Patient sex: F
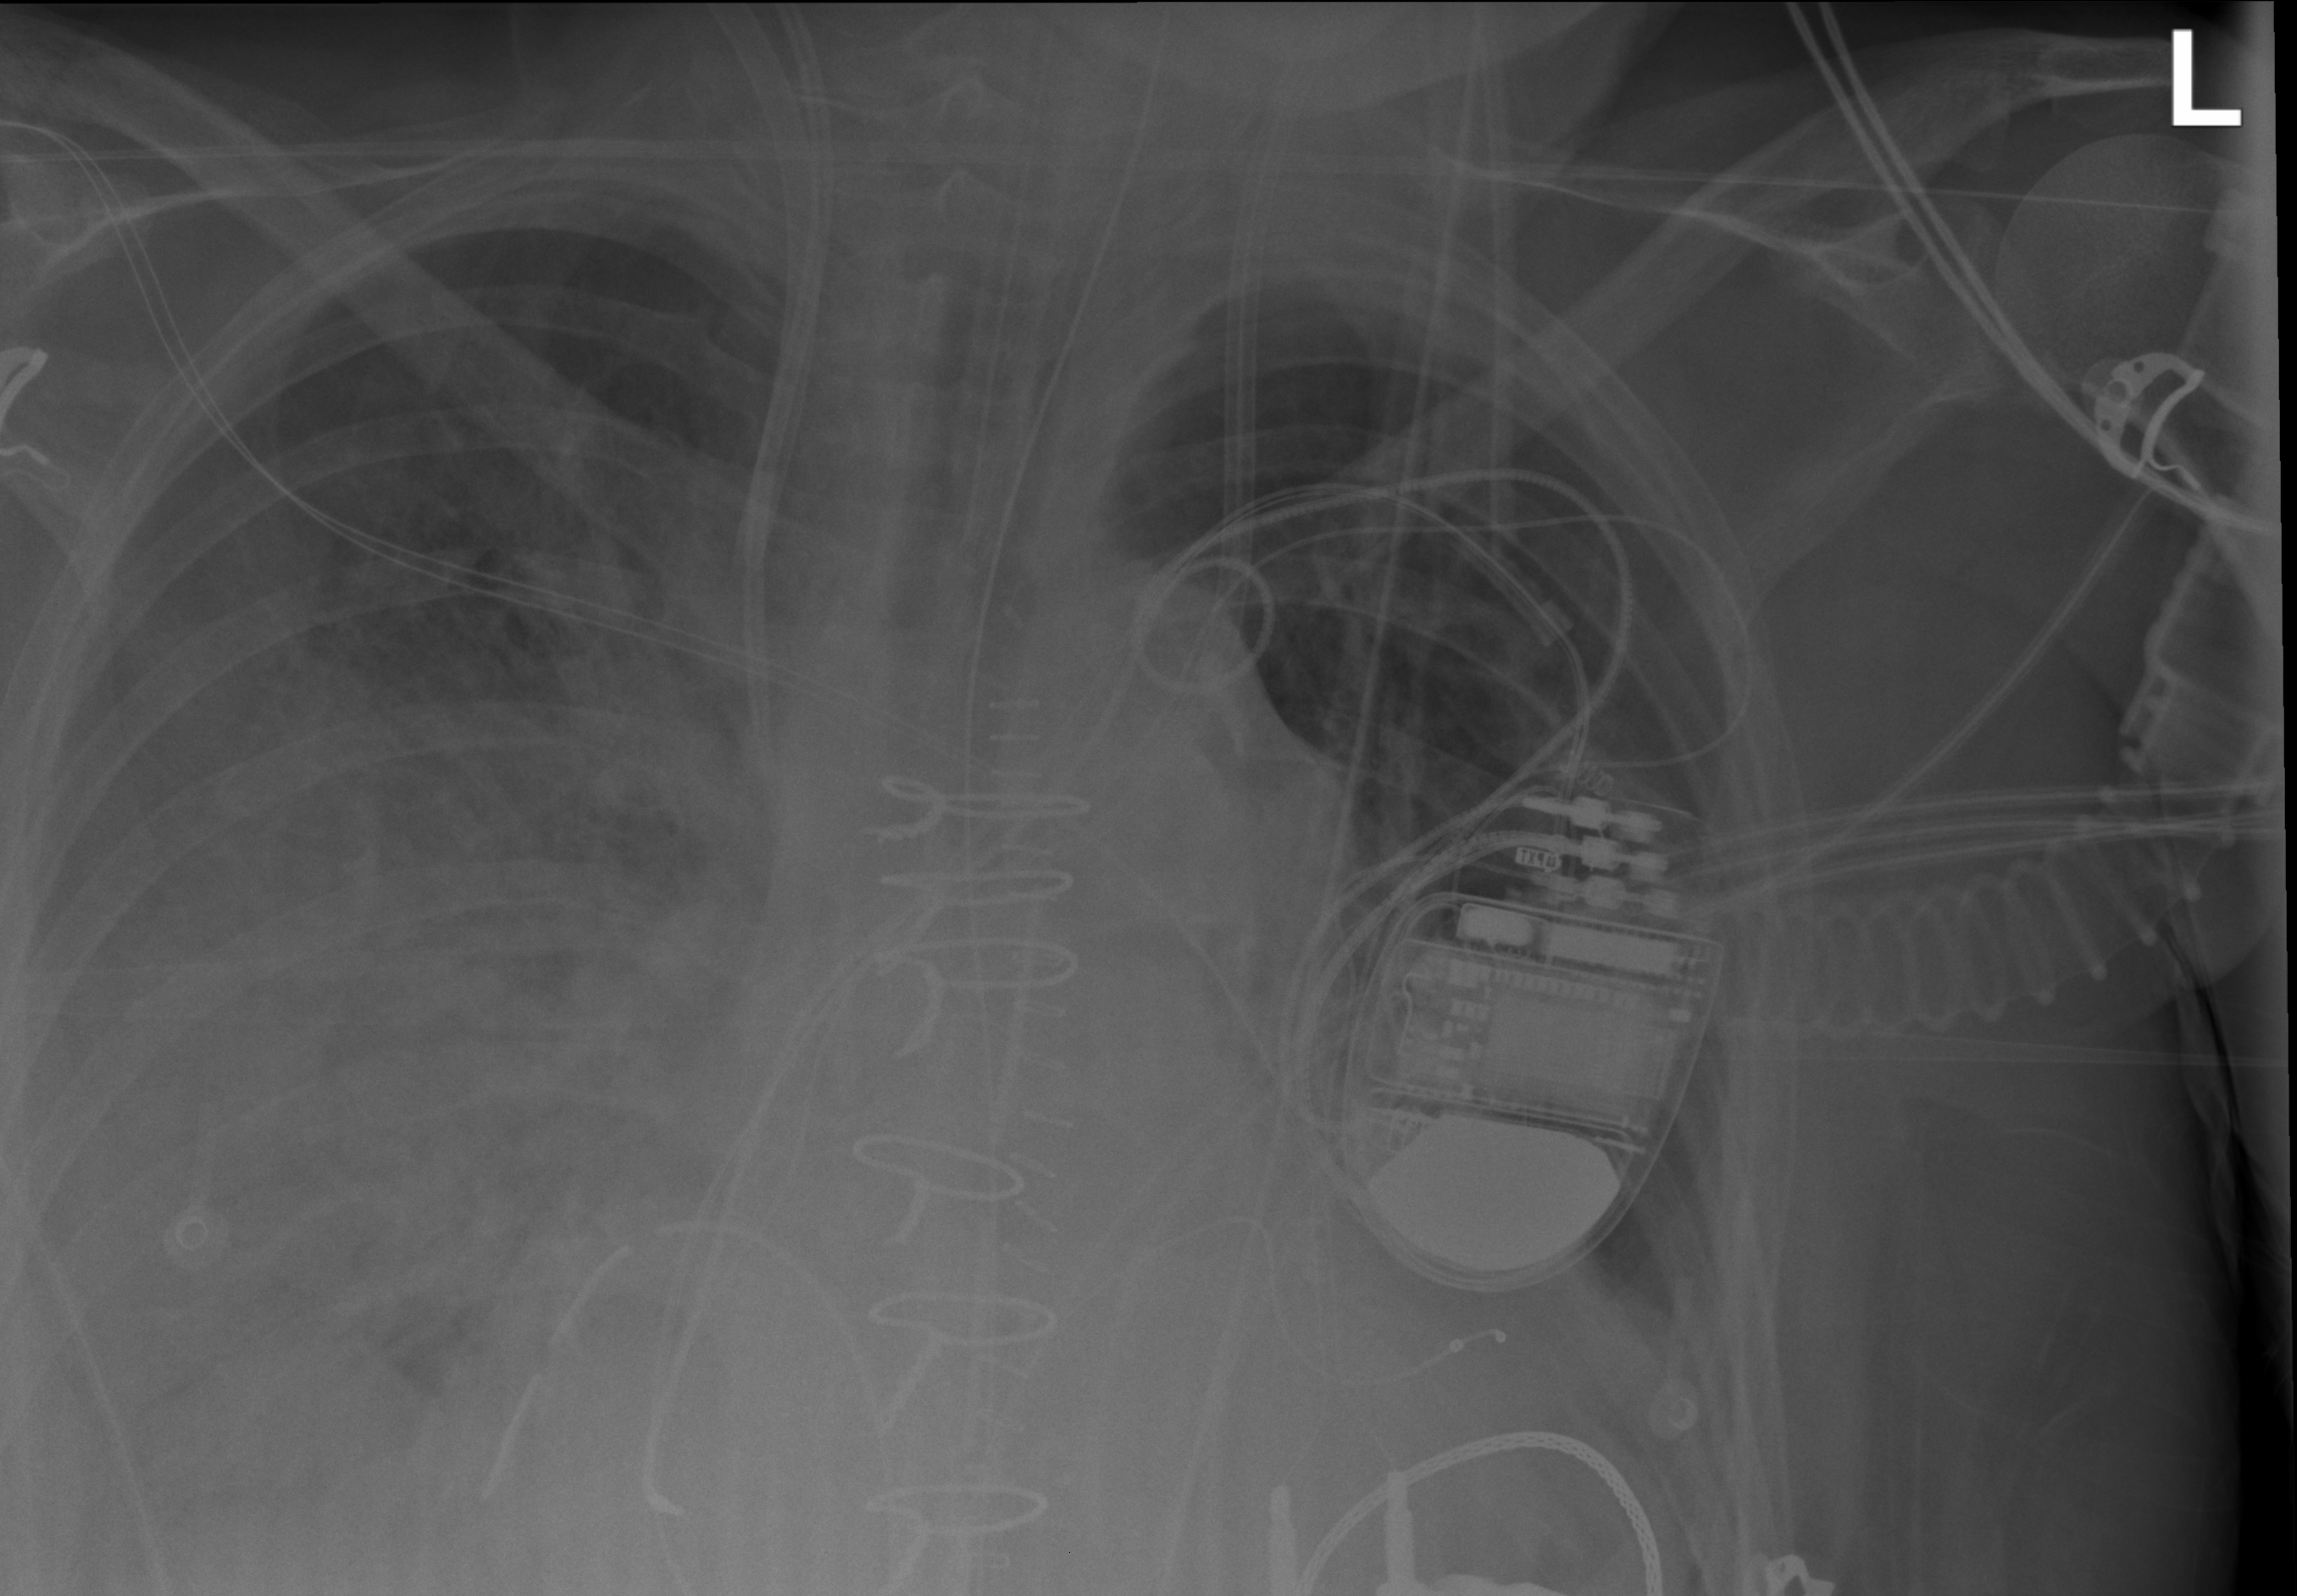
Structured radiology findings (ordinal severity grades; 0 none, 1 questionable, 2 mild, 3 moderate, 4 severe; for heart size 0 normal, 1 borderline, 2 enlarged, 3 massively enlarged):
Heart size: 2
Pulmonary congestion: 2
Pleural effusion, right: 3
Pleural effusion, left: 2
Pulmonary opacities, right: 3
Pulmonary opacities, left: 2
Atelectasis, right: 3
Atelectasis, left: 2